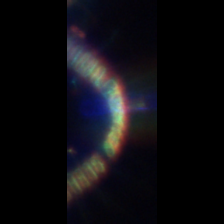
Taxon: Chaetoceros
Group: Diatoms